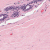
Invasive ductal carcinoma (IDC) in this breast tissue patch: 0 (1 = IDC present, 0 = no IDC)